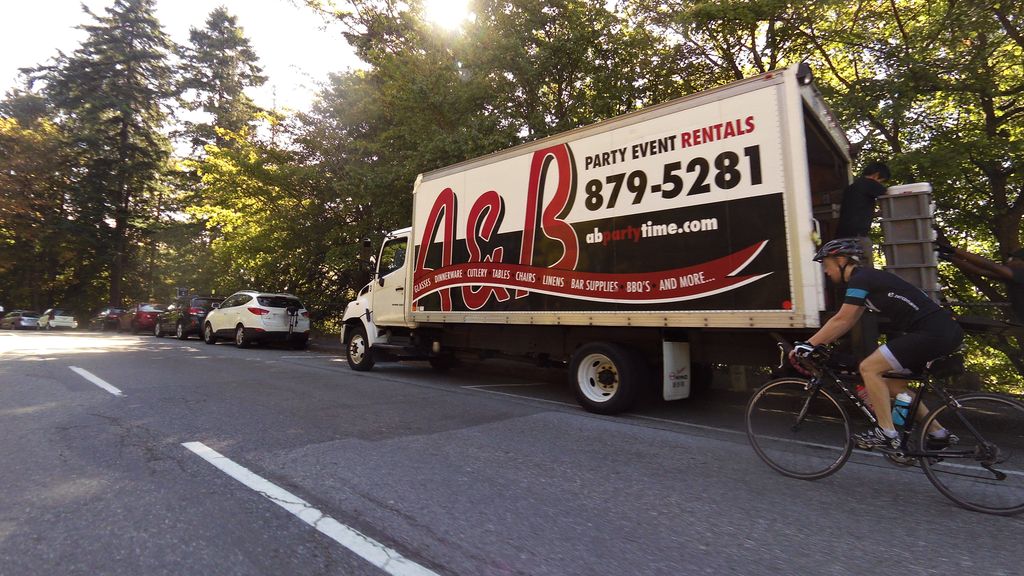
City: vancouver